Question: We are building an Angular Material application, consuming a RESTful Spring MVC API, with Spring Security & OAUTH2.
For testing purpose, we gave ROLE_ANONYMOUS access to our /users endpoint:
'''
<intercept-url pattern="/users" method="POST" access="ROLE_ANONYMOUS"/>
'''
But when we try to send a JSON by POST, we still get a 401 response from the server.
- - -
This is our app.config:
'''
angular.module('App')
.constant('RESOURCES', (function () {
var resource = 'http://localhost:8080';
return {
USERS: resource + '/users'
}
})());
'''
And the factory doing the POST method:
'''
app.factory('LoginUser', ['RESOURCES', '$resource', function (RESOURCES, $resource) {
return $resource(RESOURCES.USERS, null, {
add: {method: 'POST'}
});
}]);
'''
And the signup method in the controller:
'''
function signup(user) {
LoginUser.add({}, JSON.stringify(user));
}
'''
We have the SimpleCORSFilter setup in the server following the <URL>.
You can see the comparison between the postman POST and the AngularJS POST here:

The header marked in red is a custom one we have to add in Postman in order to avoid a 415 unsupported media type.
We tried to put custom headers in the POST request in AngularJS, but it doesn't seem to be working:
'''
.config(function ($httpProvider) {
$httpProvider.defaults.headers.put['Content-Type'] = $httpProvider.defaults.headers.post['Content-Type'] =
'application/json; charset=UTF-8';
});
'''
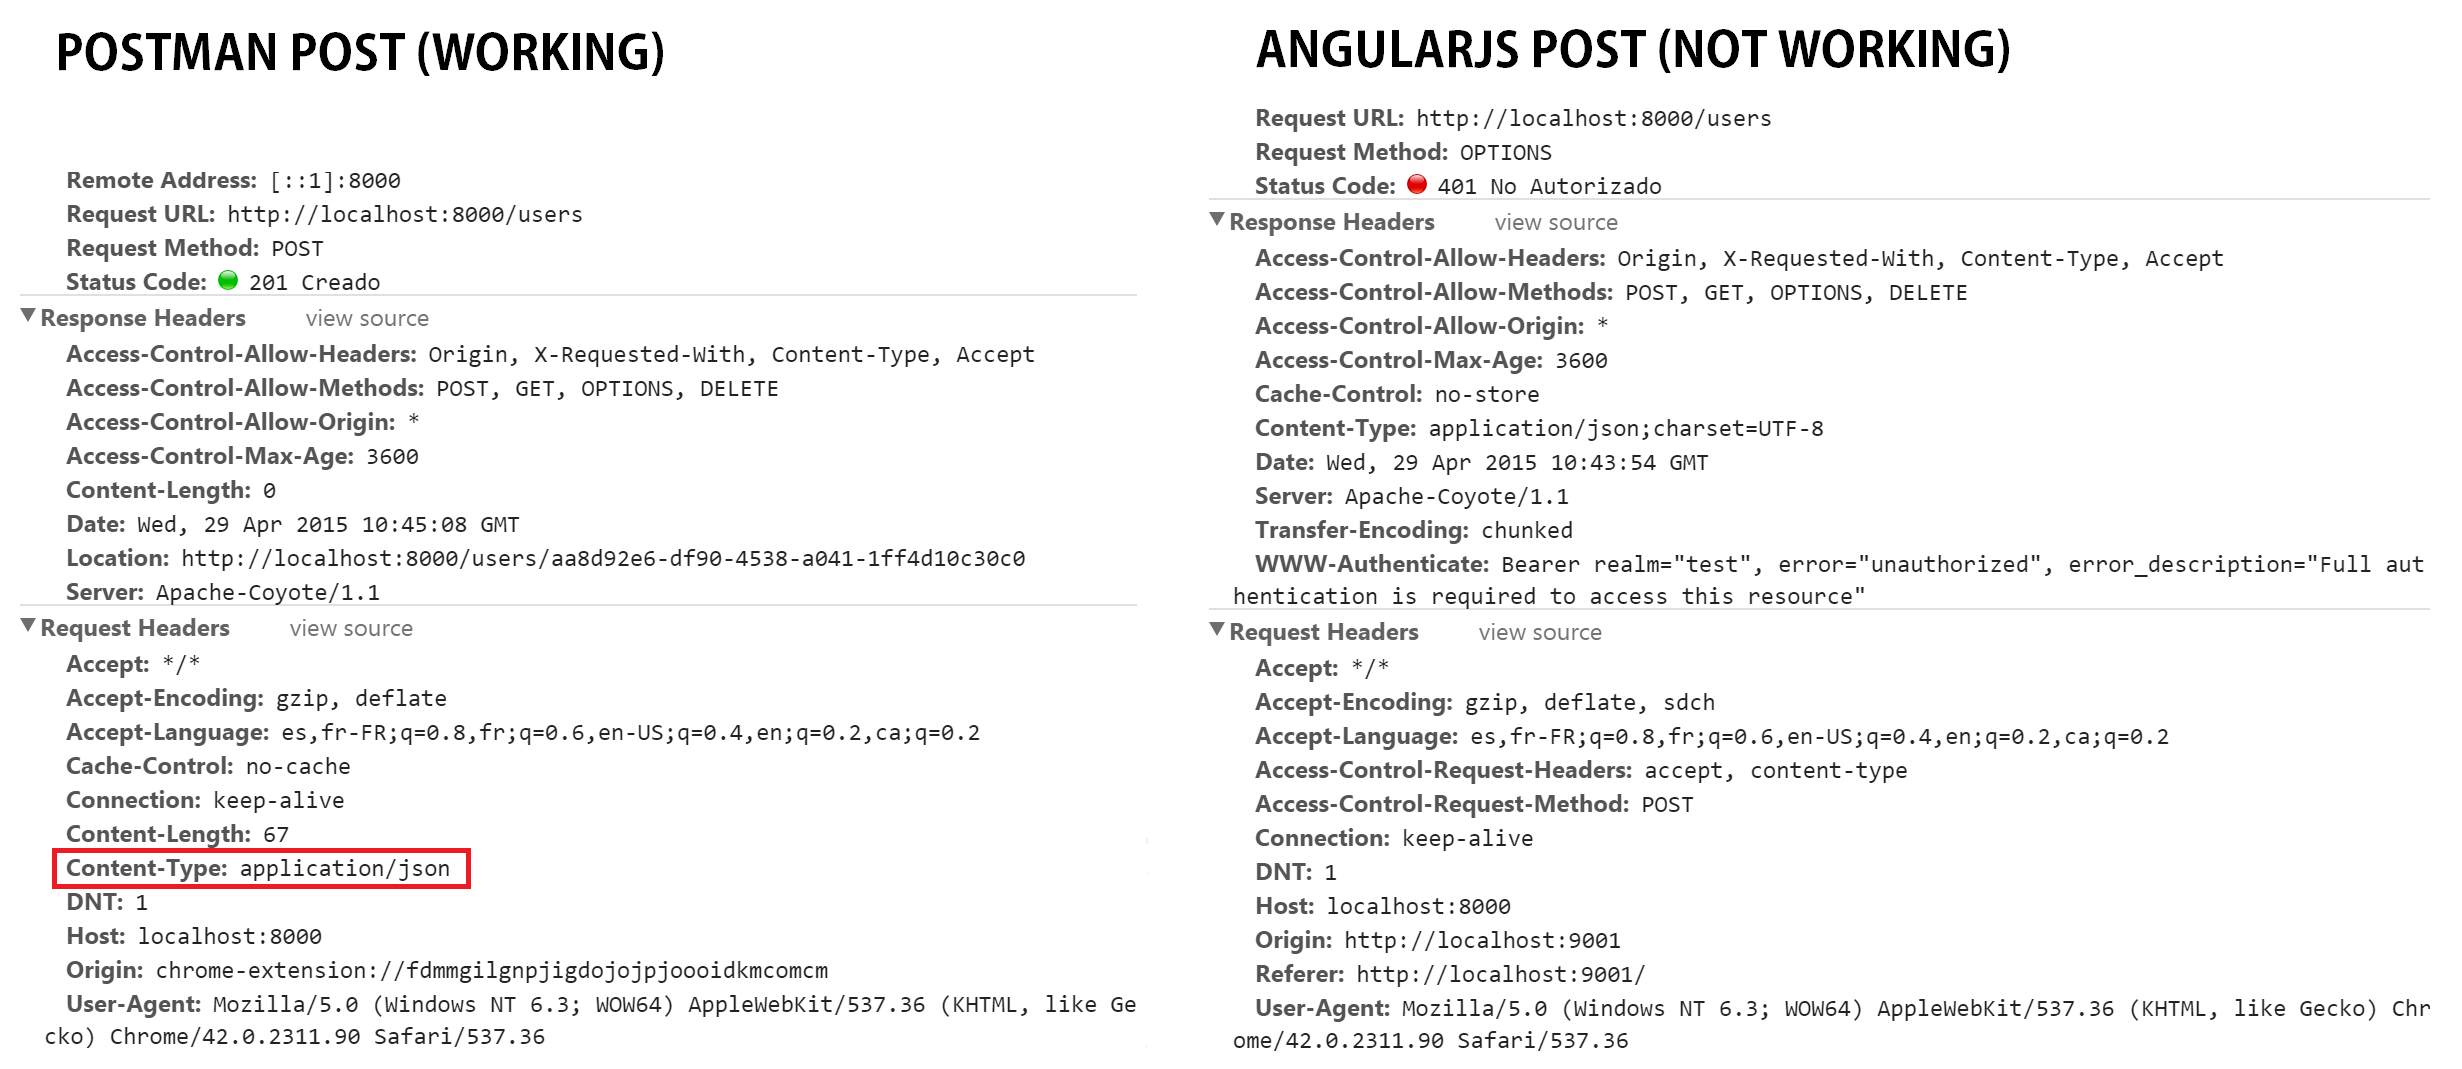
Answer: Ok, after reviewing the screenshot, we noticed the method was OPTIONS instead of POST.
The problem was not in the headers (we were checking those so much that we weren't seeing the obvious), but in the pre-flight request OPTIONS due to CORS. Here's a <URL>. Our Spring Security was configured for the POST method, but not for the OPTIONS. We changed it and now it works like a charm:
'''
<intercept-url pattern="/users" method="POST" access="ROLE_ANONYMOUS"/>
<intercept-url pattern="/users" method="OPTIONS" access="ROLE_ANONYMOUS"/>
'''